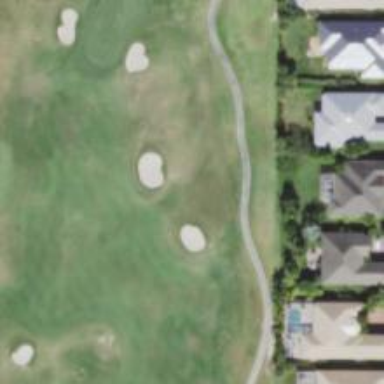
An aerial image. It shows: Path used for both walking and golf.